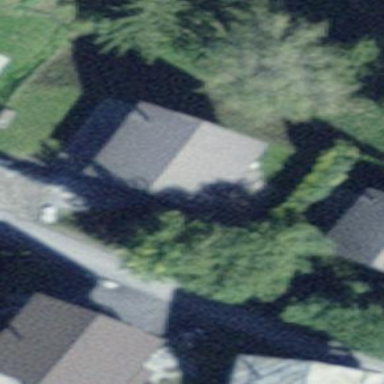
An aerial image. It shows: Simple house.